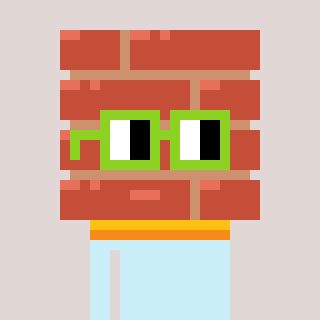
a pixel art character with square light green glasses, a wall-shaped head and a cold-colored body on a warm background